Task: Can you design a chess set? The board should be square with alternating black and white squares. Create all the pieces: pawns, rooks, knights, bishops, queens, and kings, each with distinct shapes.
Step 868:
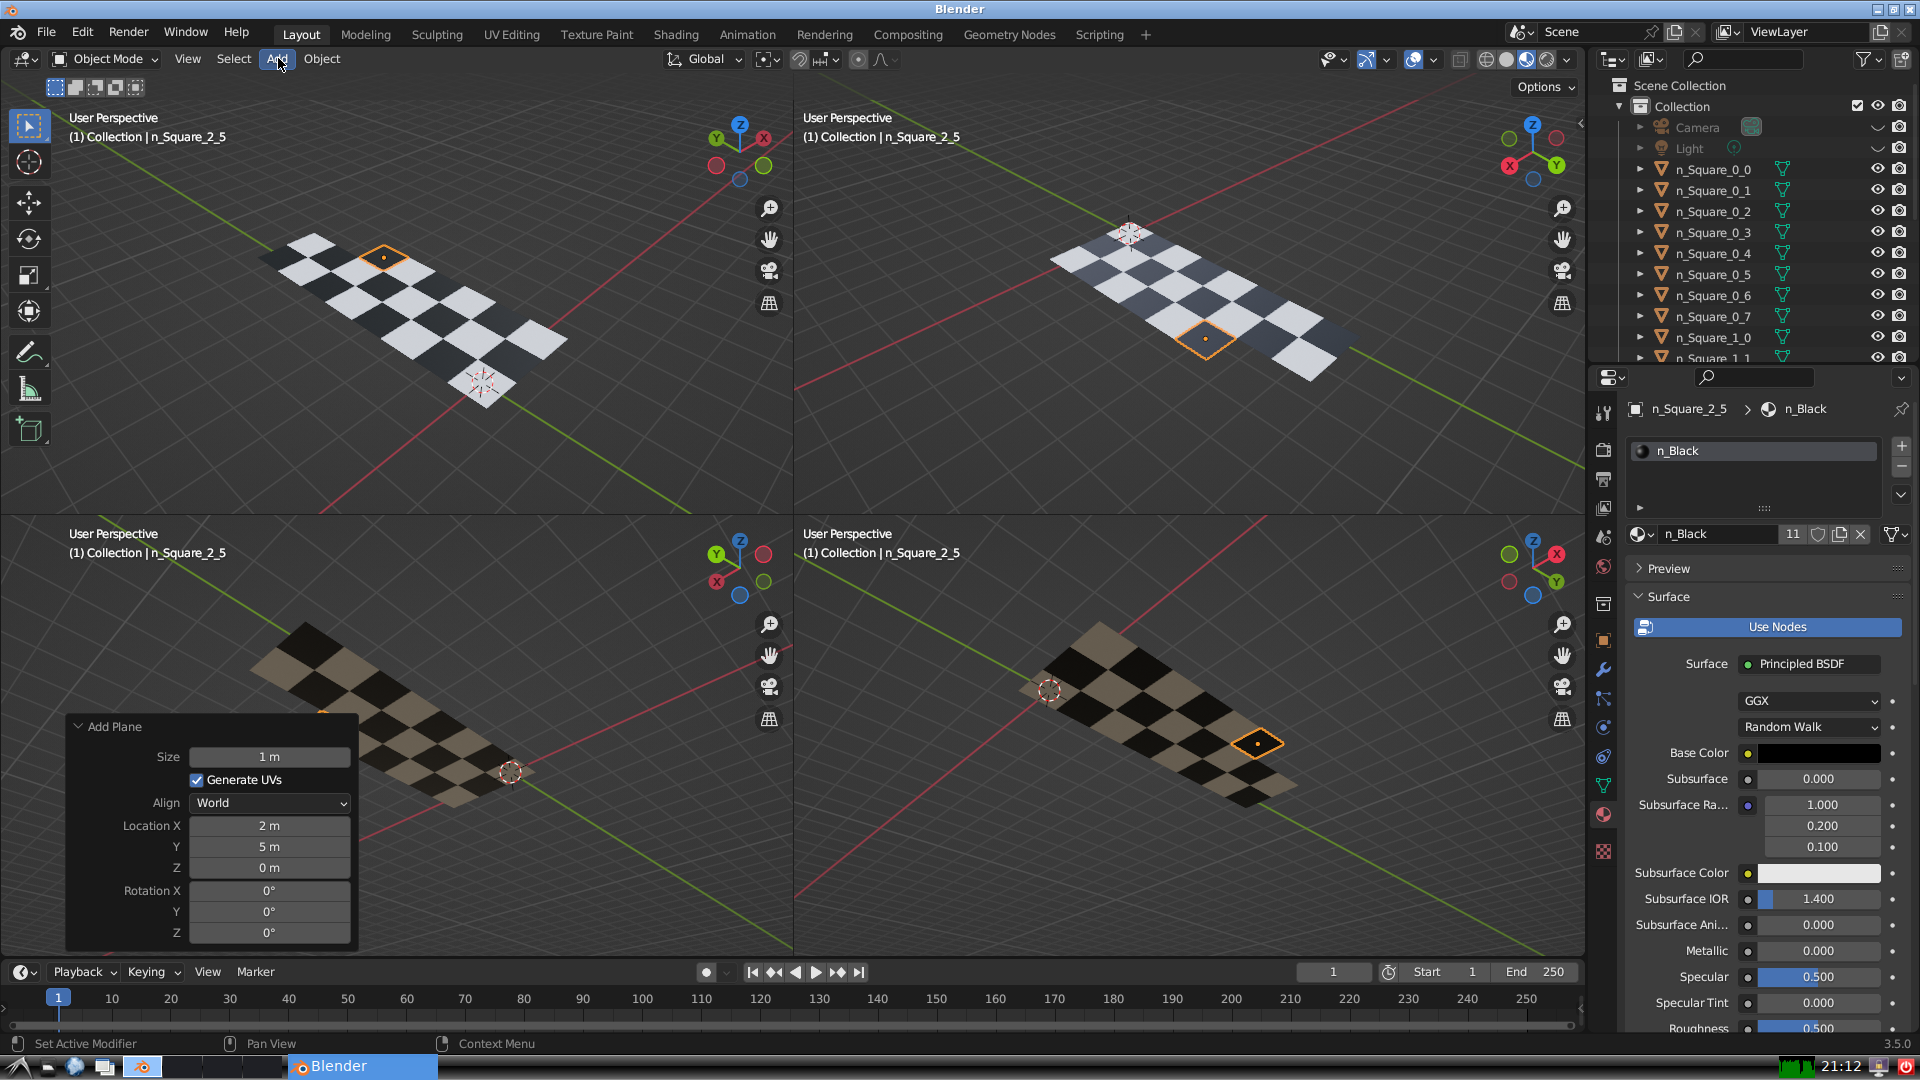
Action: click: no